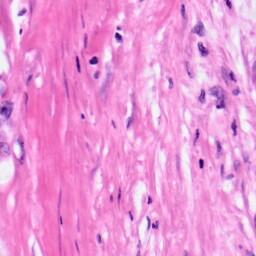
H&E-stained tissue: Pancreatic